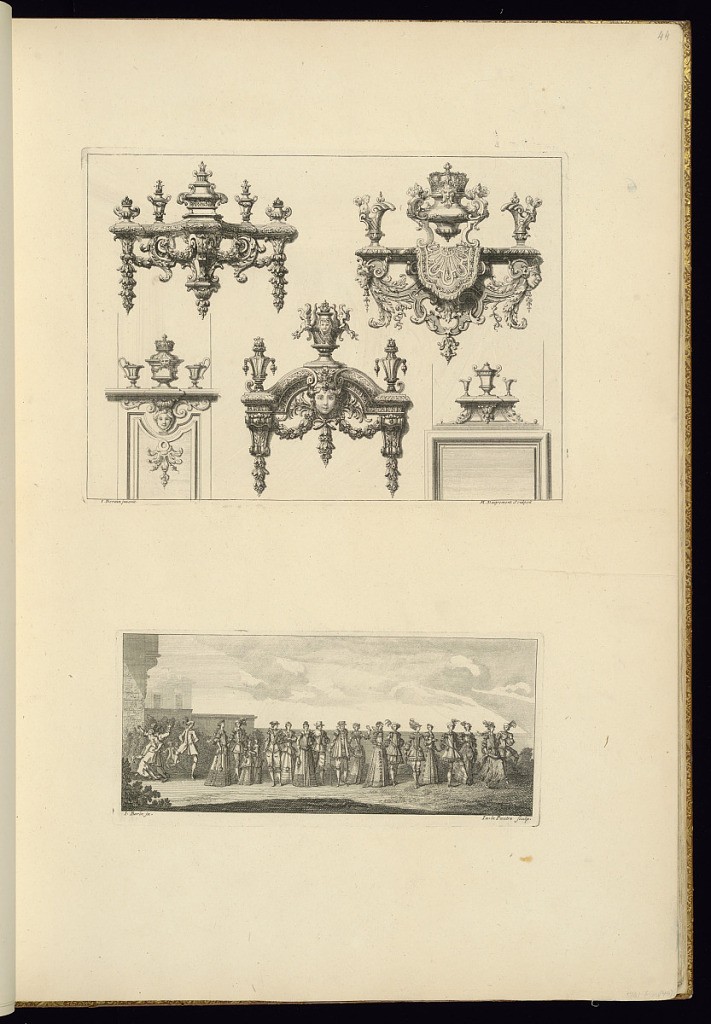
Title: Console Designs and Pastoral Scene
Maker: Jean Berain, the elder, French, 1640-1711
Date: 1711
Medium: Engraving on laid paper
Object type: Bound print
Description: The page has two plates printed on it. The upper plate features designs for consoles on which set a variety of vases. The lower plate depicts a scene of well-dressed individuals in a rural setting. Both plates are signed.